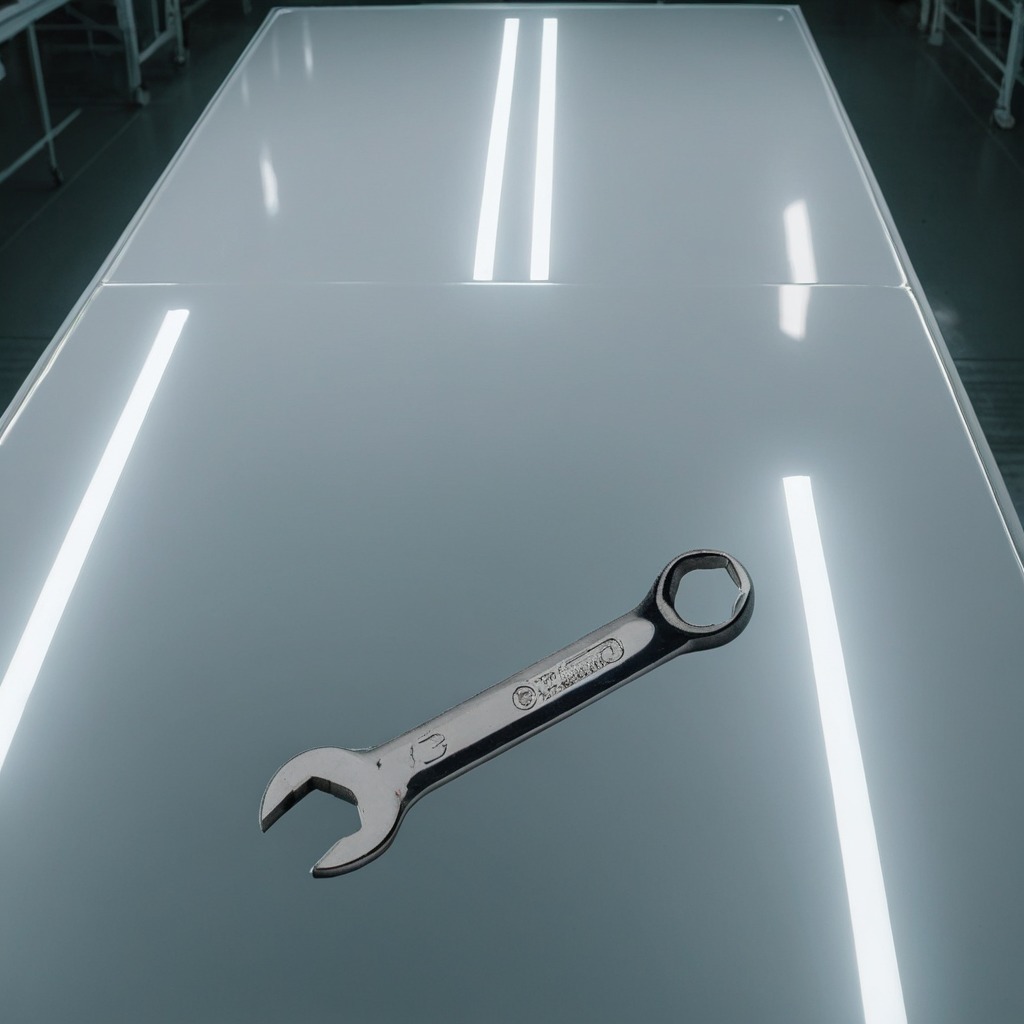
An wrench is lying on the table in the ship maintenance bay.